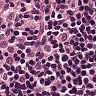
Metastatic tissue present: no